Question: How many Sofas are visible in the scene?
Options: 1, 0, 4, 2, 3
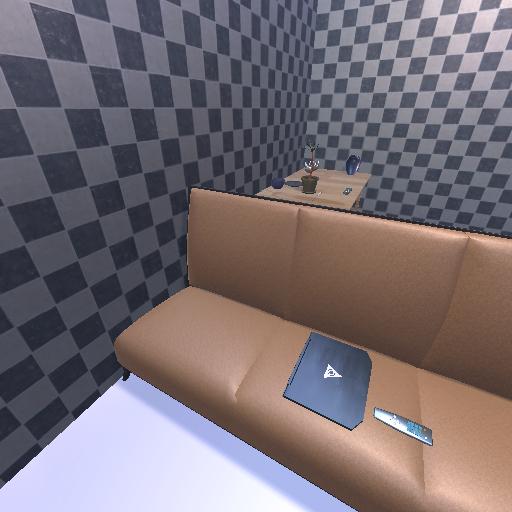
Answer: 1